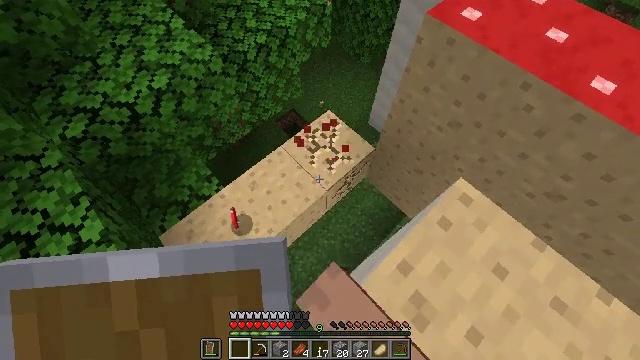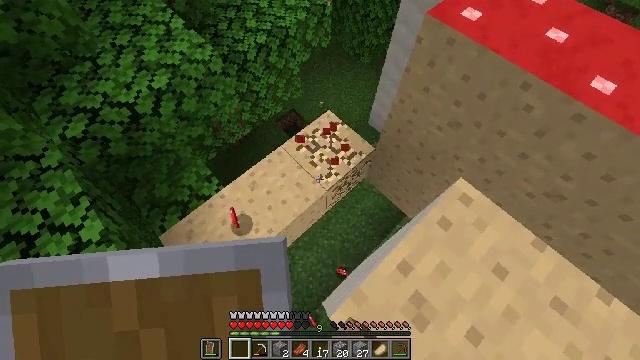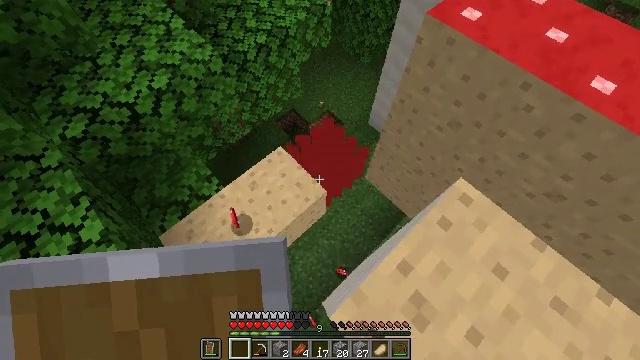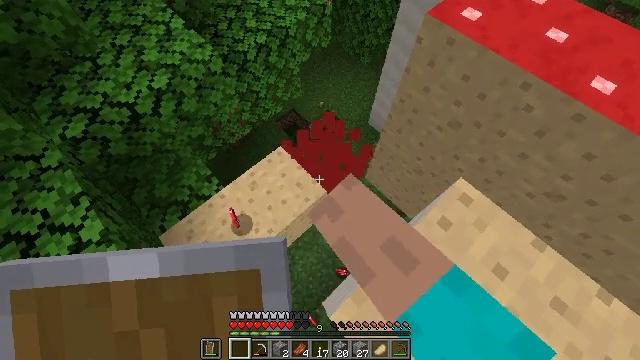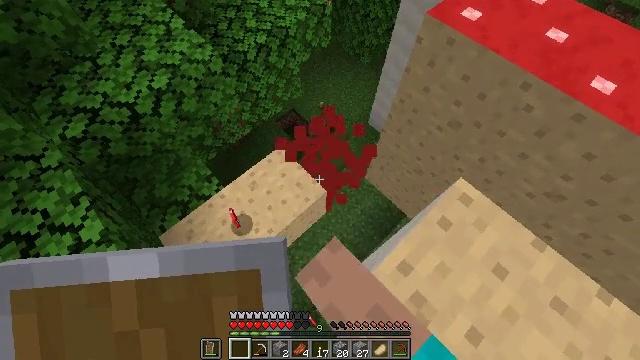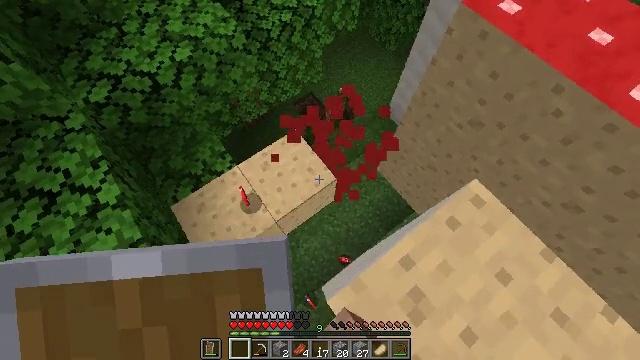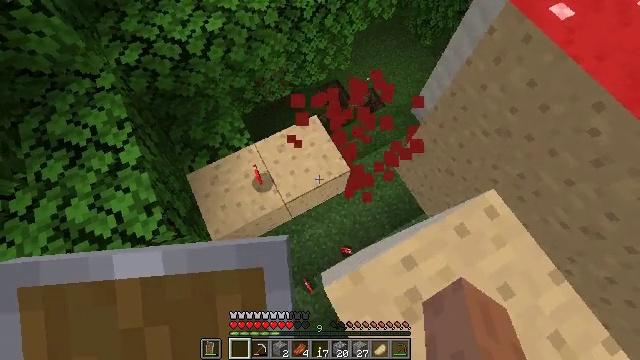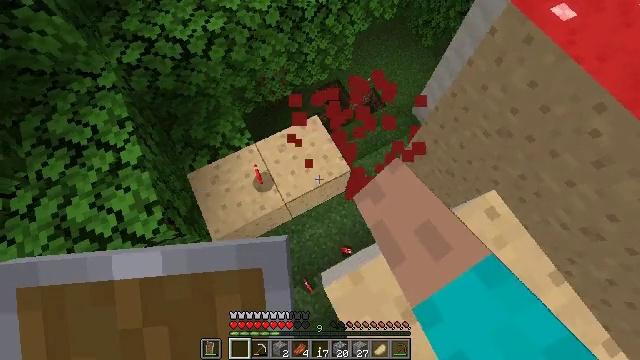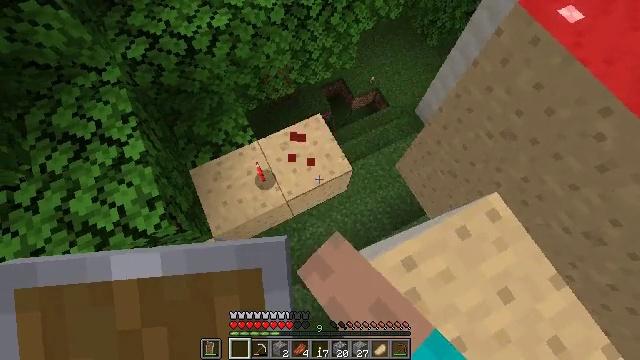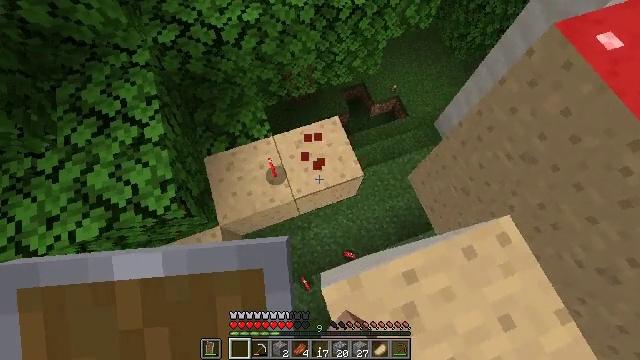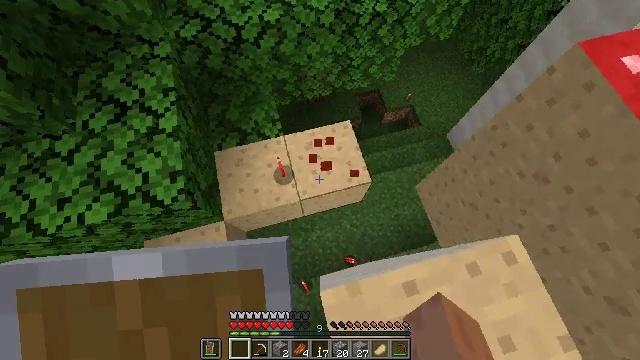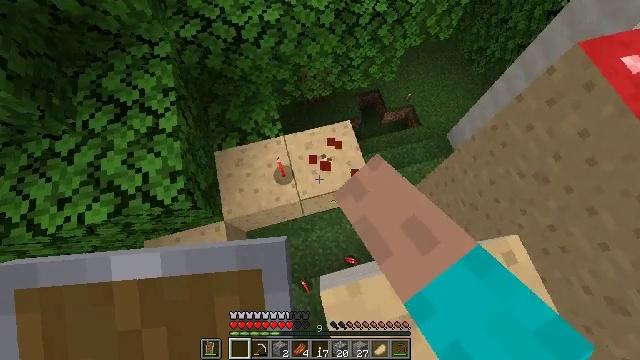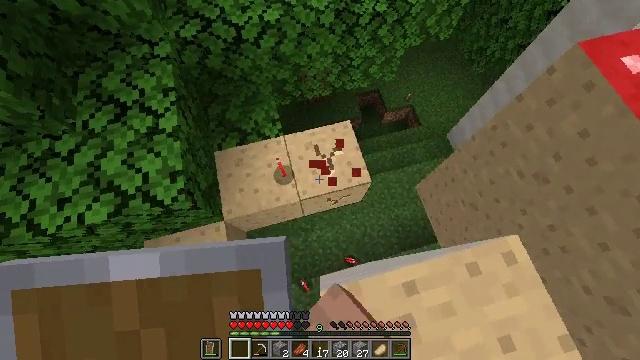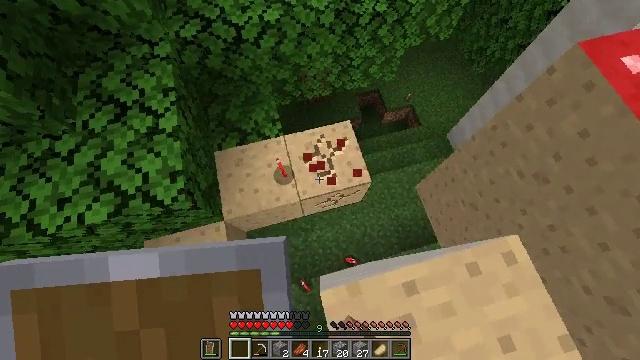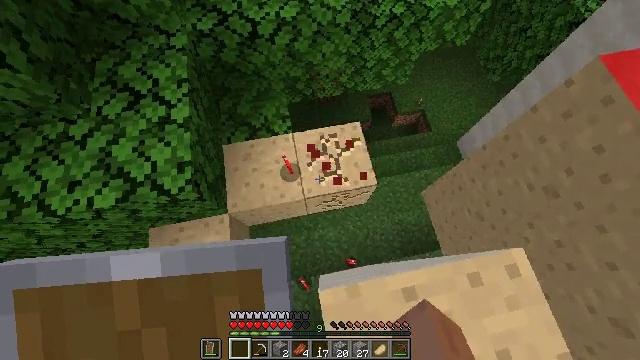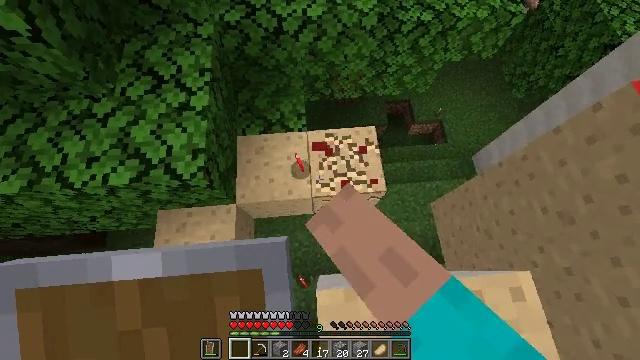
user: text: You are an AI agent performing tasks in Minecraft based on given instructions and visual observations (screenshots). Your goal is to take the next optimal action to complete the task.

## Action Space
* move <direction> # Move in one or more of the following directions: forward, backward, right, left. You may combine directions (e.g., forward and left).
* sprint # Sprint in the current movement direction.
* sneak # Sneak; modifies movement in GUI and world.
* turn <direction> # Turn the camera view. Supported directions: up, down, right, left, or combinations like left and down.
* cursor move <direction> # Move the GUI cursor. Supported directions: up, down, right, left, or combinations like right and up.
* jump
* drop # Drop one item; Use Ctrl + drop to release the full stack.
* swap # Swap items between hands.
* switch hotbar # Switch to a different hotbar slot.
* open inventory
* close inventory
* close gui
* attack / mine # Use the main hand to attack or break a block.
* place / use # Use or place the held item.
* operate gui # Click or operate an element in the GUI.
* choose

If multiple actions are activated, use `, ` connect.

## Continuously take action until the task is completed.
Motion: motion action
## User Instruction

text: Break the red mushroom block.
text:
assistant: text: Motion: sneak, attack / mine
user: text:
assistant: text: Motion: sneak, attack / mine
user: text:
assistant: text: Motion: sneak, attack / mine
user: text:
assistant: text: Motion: sneak, attack / mine
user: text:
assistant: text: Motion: sneak, turn left and down, attack / mine
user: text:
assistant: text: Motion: sneak, turn left and down, attack / mine
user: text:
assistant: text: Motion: sneak, attack / mine
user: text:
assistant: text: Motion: sneak, turn left, attack / mine
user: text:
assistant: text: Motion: sneak, turn left, attack / mine
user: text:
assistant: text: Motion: sneak, turn left, attack / mine
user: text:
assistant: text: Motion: sneak, attack / mine
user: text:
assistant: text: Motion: sneak, attack / mine
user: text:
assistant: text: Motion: sneak, attack / mine
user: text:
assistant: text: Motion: sneak, turn left, attack / mine
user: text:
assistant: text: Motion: sneak, turn left, attack / mine
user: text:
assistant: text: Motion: sneak, attack / mine
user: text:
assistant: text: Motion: sneak, turn left, attack / mine
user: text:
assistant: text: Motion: sneak, attack / mine
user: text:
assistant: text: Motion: sneak, attack / mine
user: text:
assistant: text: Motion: sneak, attack / mine
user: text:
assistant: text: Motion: sneak, turn left, attack / mine
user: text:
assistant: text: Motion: sneak, turn left and up, attack / mine
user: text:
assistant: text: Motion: sneak, turn left, attack / mine
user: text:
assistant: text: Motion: sneak, turn left, attack / mine
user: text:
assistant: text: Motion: sneak, attack / mine
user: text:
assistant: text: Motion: sneak, attack / mine
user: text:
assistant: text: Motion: sneak, attack / mine
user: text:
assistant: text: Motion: sneak, turn left, attack / mine
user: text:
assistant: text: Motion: sneak, turn left, attack / mine
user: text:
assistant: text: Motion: sneak, attack / mine